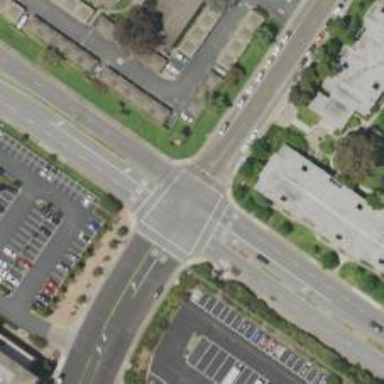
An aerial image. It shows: Stop sign at road junction.